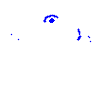
Particle: electron